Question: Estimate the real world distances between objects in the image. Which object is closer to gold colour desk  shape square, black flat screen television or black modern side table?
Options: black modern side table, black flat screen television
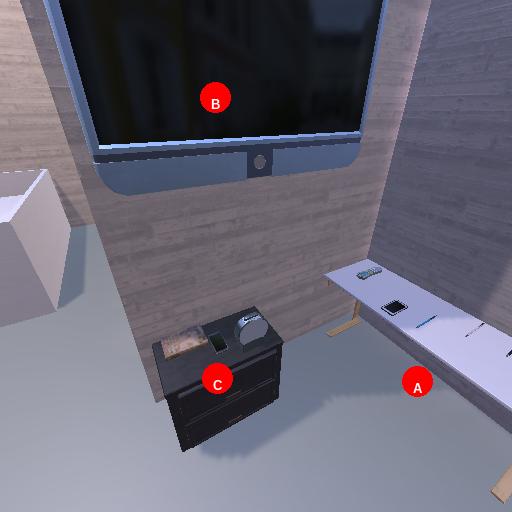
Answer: black modern side table